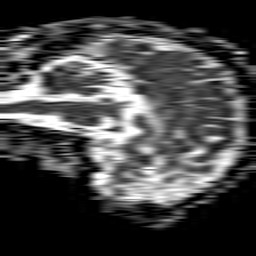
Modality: ADC
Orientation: sagittal
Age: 51
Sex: male
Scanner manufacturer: philips
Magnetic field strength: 1.5 T
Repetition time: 4.6 s
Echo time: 0.08631 s